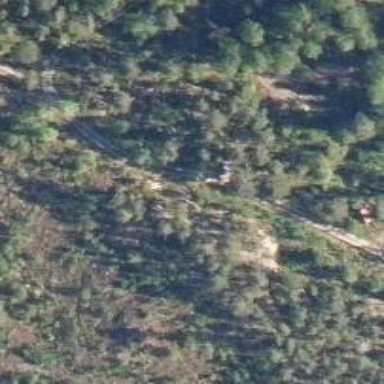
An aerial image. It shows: Natural cliff.